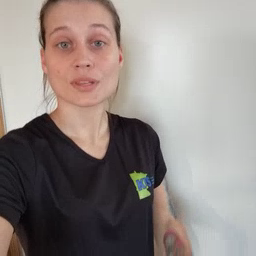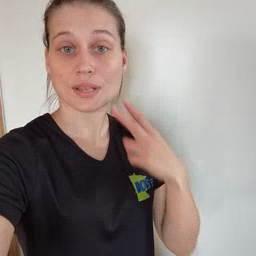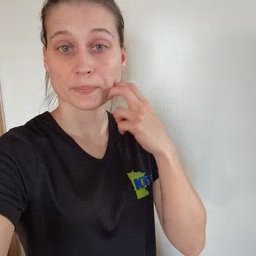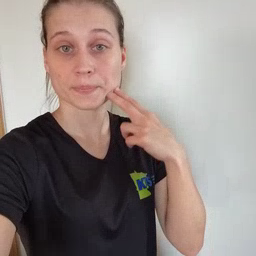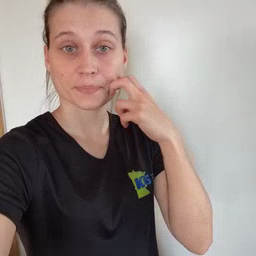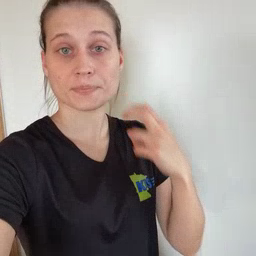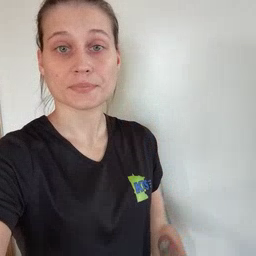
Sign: gum